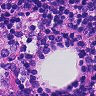
Metastatic tissue present: no